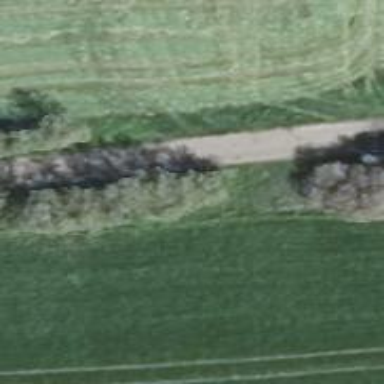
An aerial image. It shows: Row of deciduous broadleaved trees.